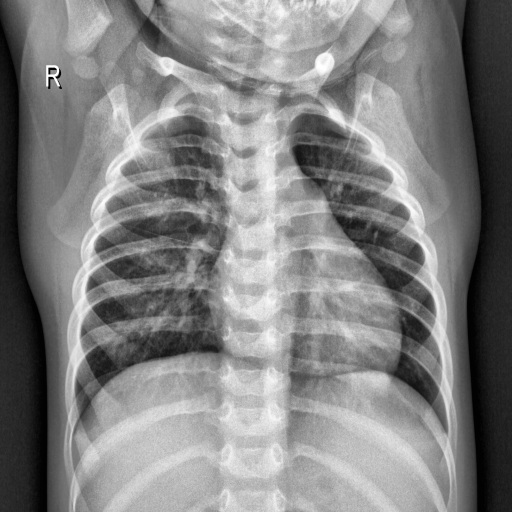
Finding: NORMAL